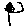
Label: flower